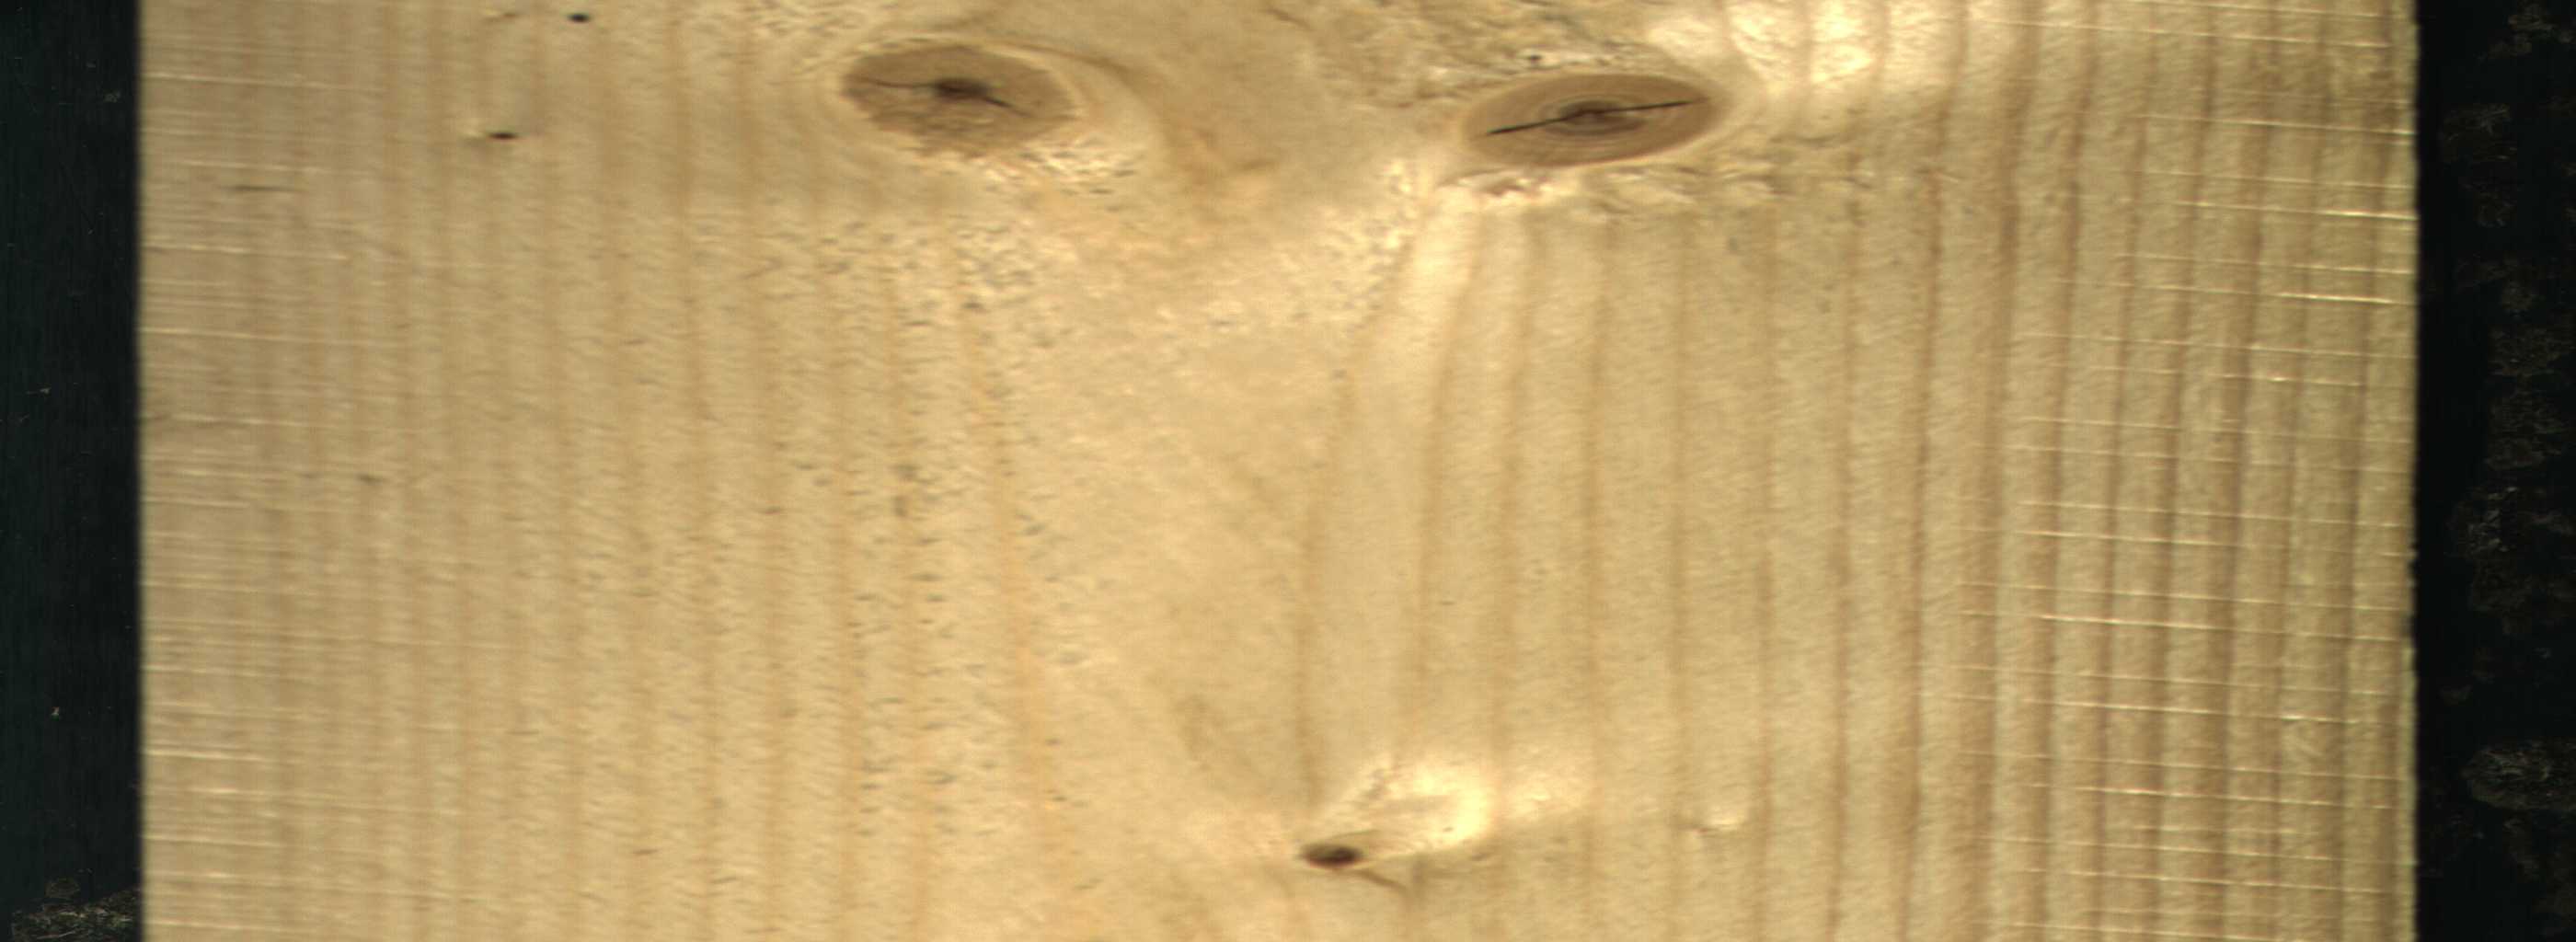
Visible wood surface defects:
knot_with_crack
knot_with_crack
Live_Knot